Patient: sex M, age 63
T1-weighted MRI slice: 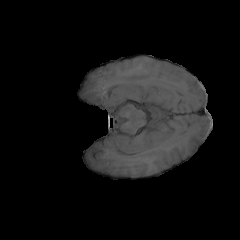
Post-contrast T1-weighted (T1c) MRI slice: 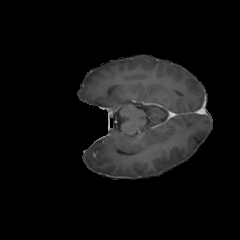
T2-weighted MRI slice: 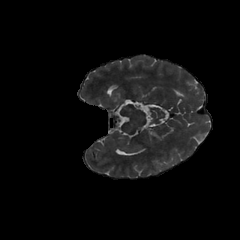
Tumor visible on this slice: no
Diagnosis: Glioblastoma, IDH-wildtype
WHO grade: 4